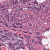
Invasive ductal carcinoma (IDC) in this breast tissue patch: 1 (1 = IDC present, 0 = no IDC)